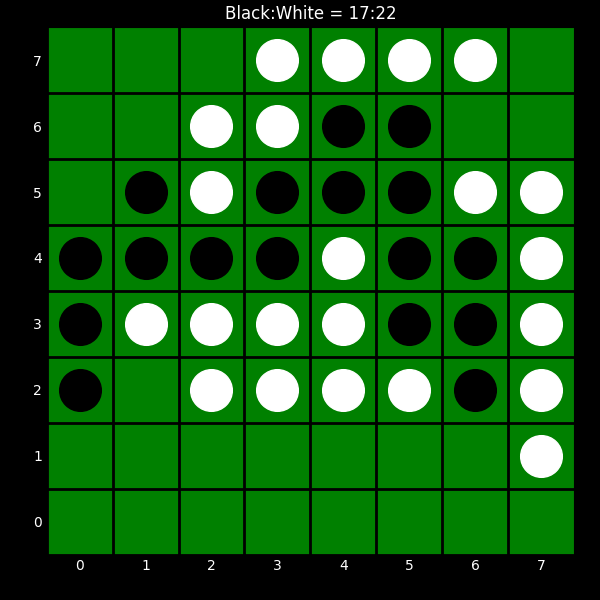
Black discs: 17
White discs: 22